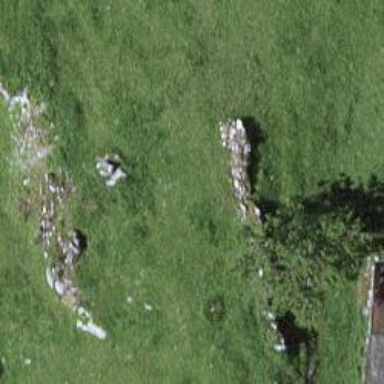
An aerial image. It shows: Wall made of dry stone.